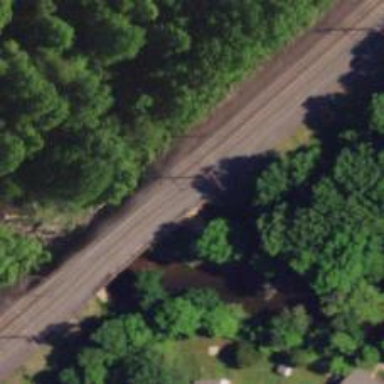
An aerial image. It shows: Bridge with electrified railway tracks featuring contact line.